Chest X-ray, AP view. Patient: 73 years old, sex F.
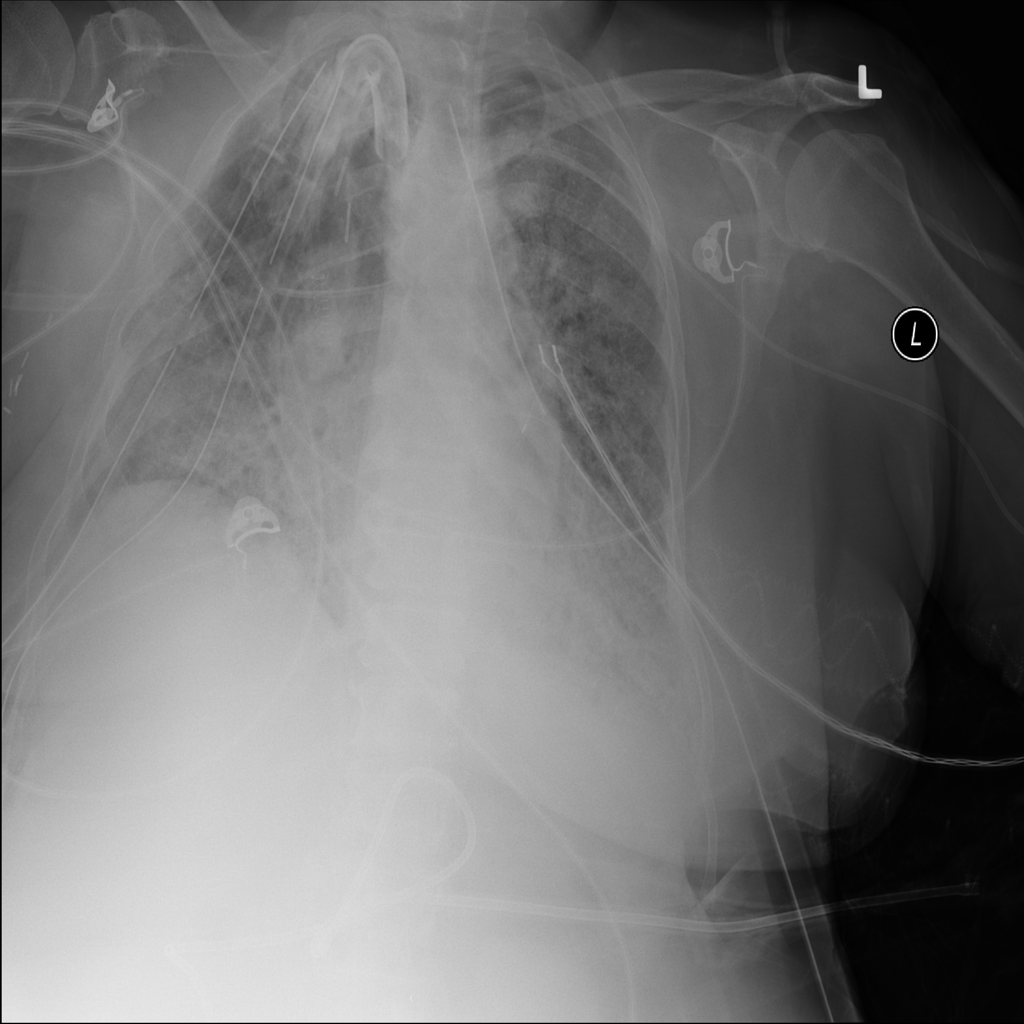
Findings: Edema, Infiltration, Pneumonia, Pneumothorax